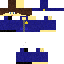
A male human skin with dark skin, wearing brown long hair dressed in a blue hoodie and black pants, featuring a closed mouth.